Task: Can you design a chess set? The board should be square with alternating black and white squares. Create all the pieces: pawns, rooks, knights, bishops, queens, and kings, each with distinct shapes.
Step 5264:
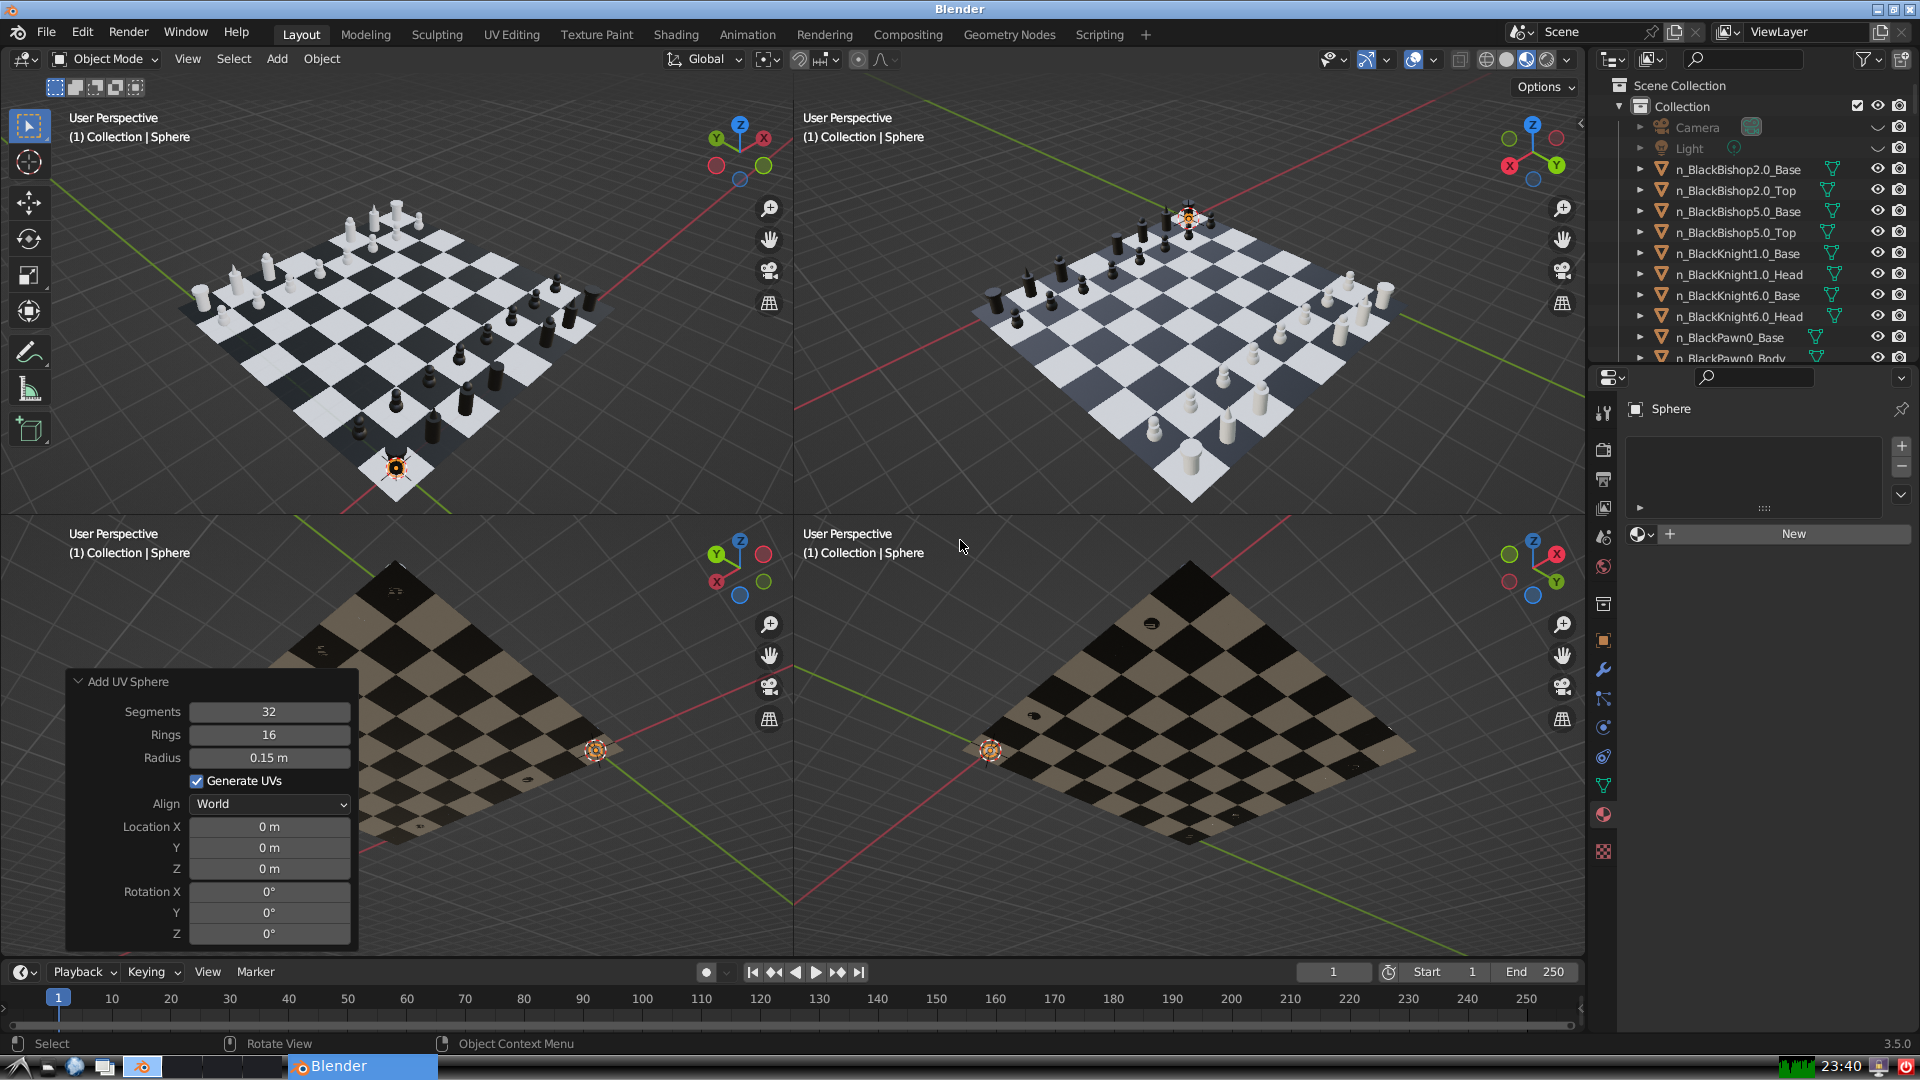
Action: {"key_press": ['Ctrl, Home']}